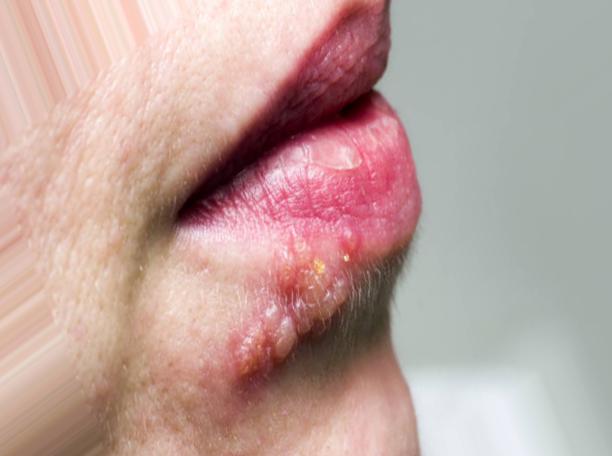
Condition: Mouth Ulcer